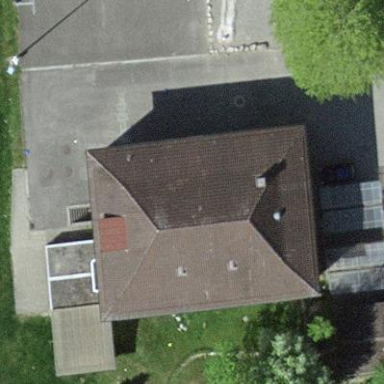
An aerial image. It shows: School.